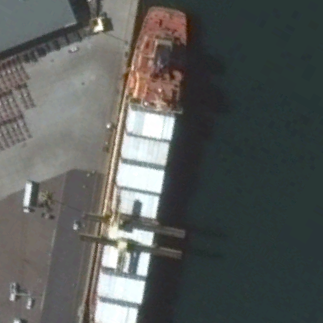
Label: Container_ship